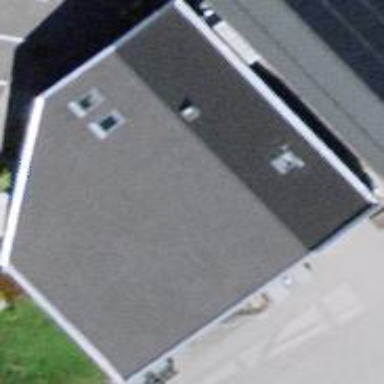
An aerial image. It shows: Building that serves as bar.